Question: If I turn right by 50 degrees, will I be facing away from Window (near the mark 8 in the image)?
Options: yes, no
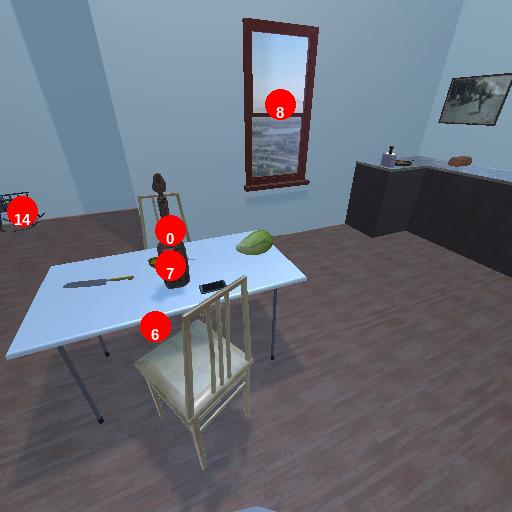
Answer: yes